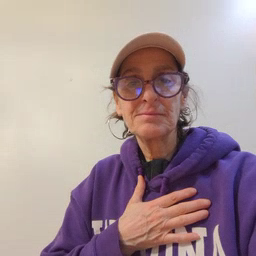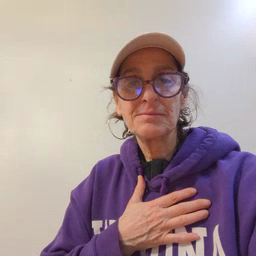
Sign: callonphone